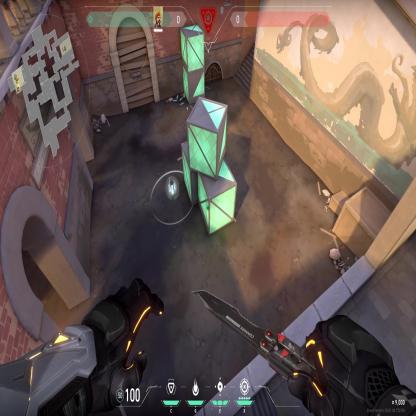
Label: planted spike